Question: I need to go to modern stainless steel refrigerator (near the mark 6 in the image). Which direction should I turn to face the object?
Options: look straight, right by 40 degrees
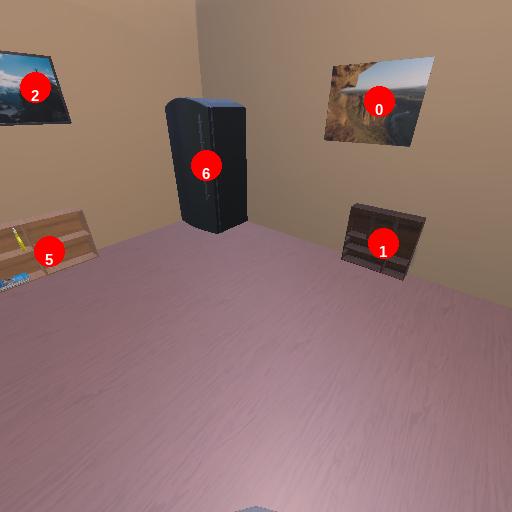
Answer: look straight